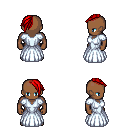
a pixel art fantasy rpg character, male body template, human, dark skin, underdress, gold greaves, red long mohawk hairstyle, ghillies, four views (front, back, left, right), 2x2 character sprite sheet, small pixel art, hard edges, no anti-aliasing